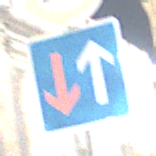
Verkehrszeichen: VorrangVorGegenverkehr
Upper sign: Geschwindigkeit20
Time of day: Night
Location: Outdoor (Urban)
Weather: PartlyCloudy
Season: NotSpecified
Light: Artificial